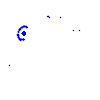
Particle: kaon